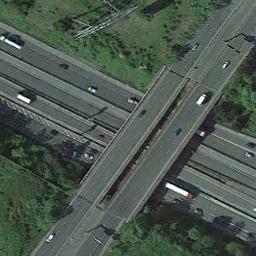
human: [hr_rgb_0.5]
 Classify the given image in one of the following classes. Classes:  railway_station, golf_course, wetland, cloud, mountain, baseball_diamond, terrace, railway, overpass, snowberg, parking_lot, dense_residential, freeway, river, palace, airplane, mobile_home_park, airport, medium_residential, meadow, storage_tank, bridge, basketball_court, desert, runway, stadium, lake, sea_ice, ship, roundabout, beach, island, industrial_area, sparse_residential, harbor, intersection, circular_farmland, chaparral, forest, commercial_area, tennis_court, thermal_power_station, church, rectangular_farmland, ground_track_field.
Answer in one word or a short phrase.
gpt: overpass